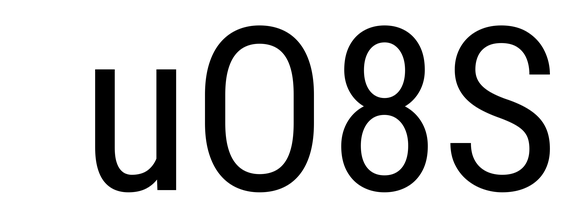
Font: Roboto_Condensed_Regular